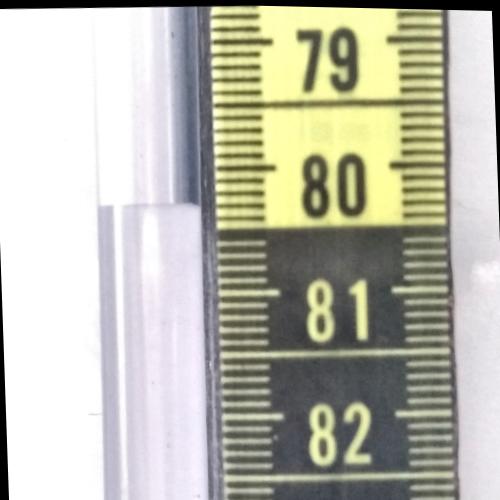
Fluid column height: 80.3 cm